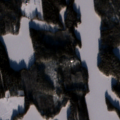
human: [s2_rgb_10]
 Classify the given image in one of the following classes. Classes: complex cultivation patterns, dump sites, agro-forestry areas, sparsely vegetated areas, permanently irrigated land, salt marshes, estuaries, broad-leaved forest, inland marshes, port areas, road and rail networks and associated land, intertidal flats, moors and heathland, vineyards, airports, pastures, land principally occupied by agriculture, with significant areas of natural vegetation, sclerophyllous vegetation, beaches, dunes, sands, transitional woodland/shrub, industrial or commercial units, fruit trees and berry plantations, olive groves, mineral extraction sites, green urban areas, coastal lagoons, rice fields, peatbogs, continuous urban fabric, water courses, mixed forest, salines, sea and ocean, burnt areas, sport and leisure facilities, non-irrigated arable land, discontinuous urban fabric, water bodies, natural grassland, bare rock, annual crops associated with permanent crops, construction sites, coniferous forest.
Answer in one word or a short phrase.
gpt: coniferous forest, mixed forest, water bodies